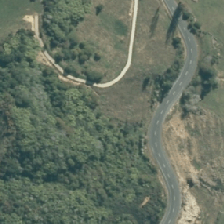
Land cover: broadleaved_indigenous_hardwood